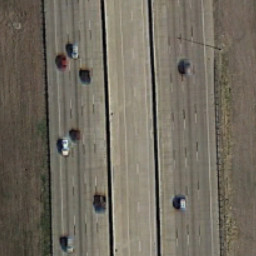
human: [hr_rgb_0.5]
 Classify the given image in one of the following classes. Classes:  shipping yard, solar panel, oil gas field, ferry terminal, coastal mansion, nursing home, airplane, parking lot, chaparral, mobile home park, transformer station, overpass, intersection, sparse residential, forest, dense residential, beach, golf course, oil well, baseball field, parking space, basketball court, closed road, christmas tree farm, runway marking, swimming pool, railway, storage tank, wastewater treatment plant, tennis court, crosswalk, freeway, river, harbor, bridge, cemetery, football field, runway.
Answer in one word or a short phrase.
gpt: freeway